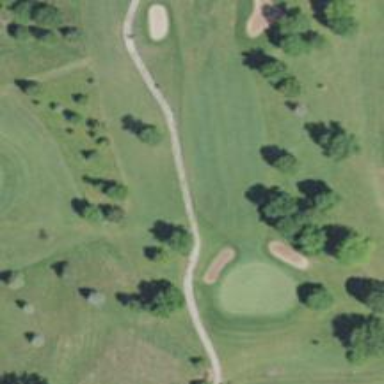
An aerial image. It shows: Path designated for golf carts.